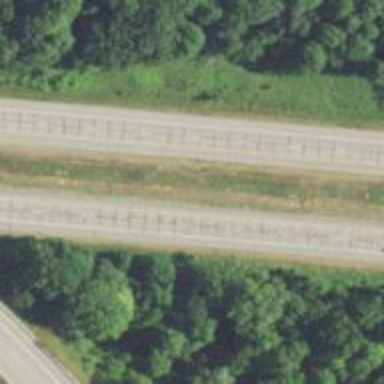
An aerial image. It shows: Motorway.